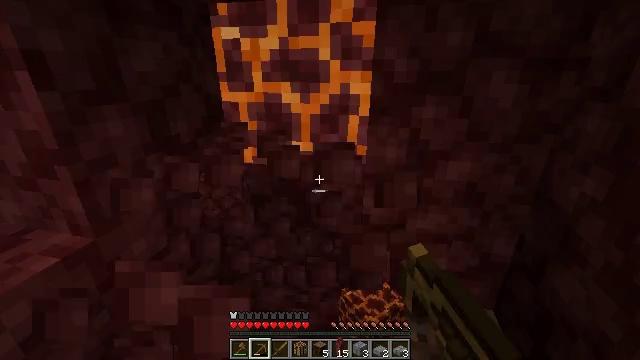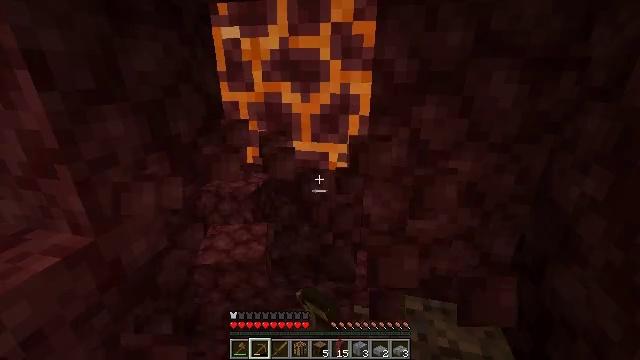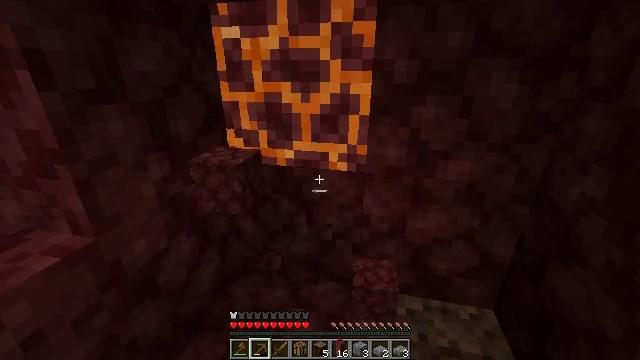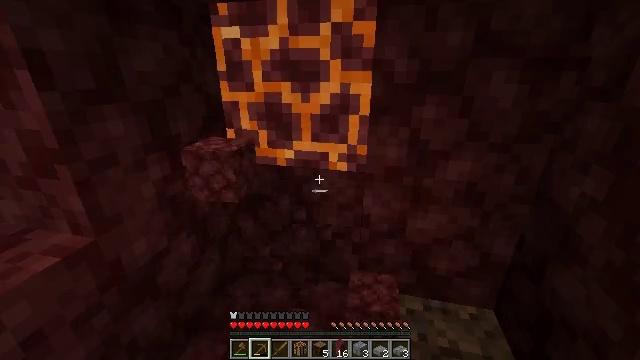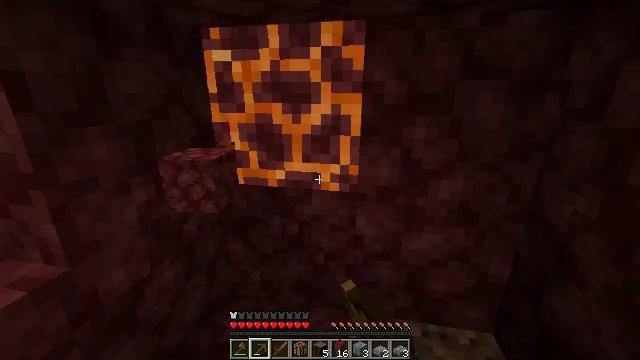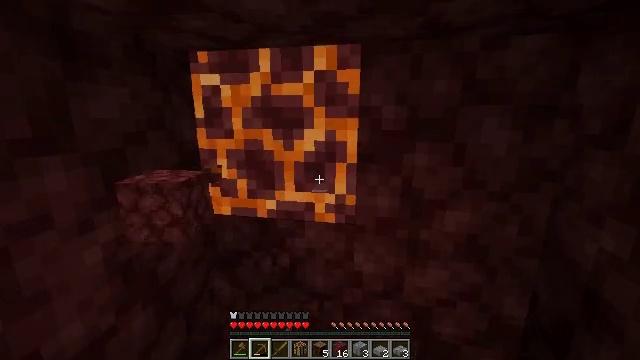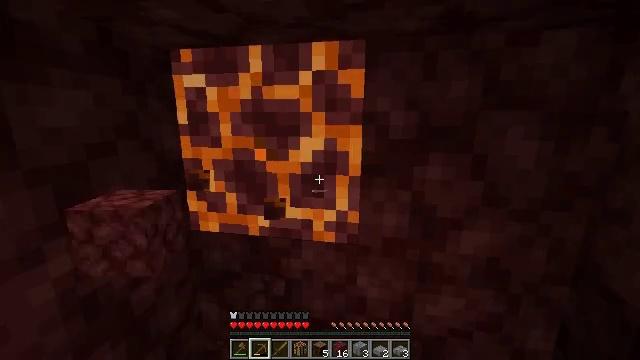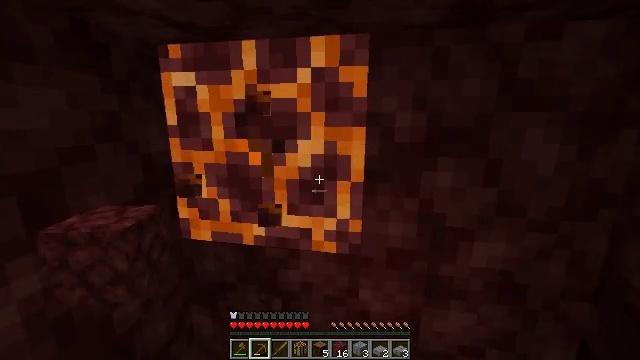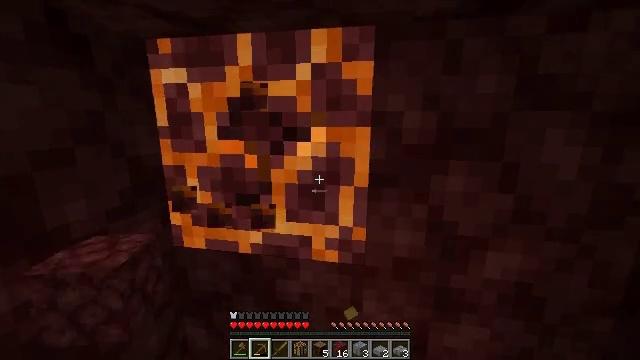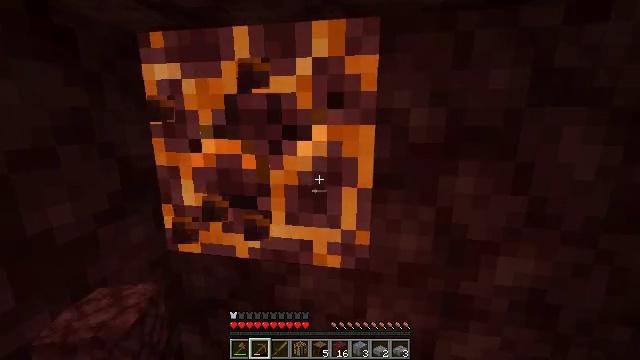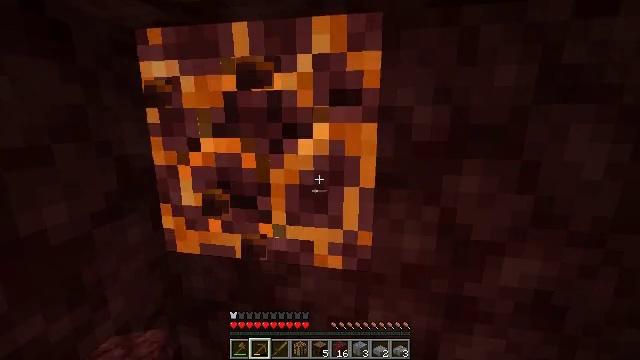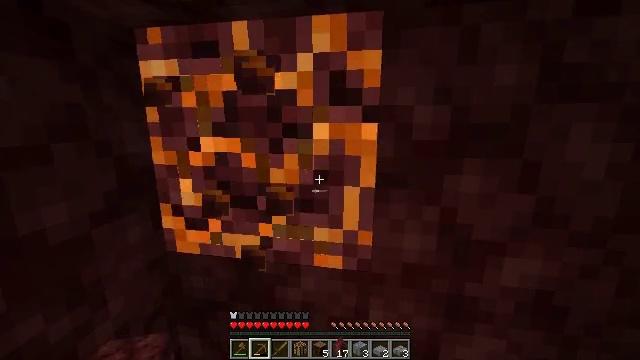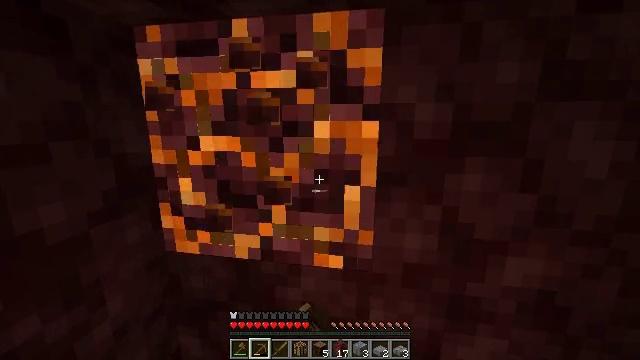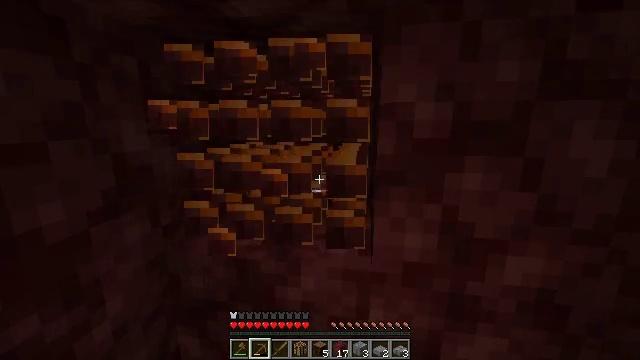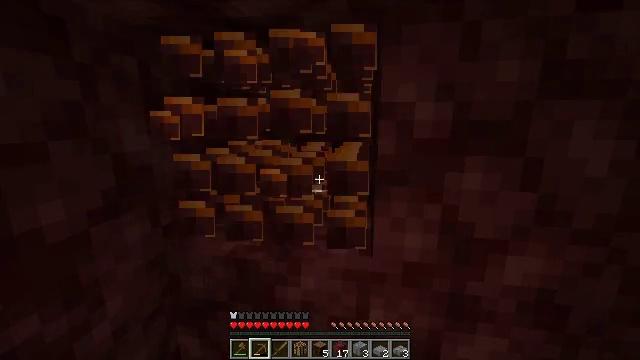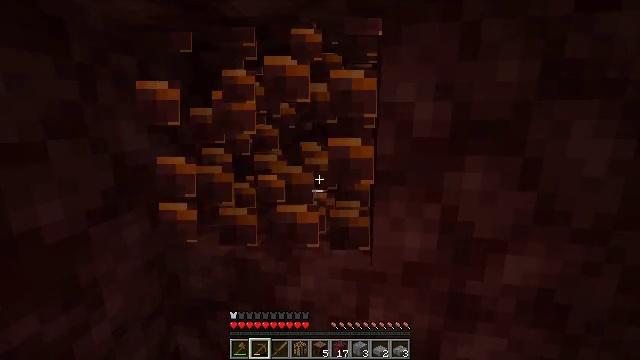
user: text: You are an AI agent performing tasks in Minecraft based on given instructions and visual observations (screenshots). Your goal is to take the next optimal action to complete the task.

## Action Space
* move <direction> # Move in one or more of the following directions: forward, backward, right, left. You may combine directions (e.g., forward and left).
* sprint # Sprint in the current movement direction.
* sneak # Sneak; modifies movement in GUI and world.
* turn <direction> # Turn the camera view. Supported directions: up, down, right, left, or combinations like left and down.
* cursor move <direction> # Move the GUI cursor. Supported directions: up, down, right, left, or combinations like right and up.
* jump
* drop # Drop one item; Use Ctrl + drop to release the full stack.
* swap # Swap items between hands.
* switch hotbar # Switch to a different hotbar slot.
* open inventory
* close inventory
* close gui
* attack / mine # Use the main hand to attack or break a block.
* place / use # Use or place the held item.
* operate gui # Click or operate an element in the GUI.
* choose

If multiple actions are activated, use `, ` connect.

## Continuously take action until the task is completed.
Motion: motion action
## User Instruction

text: Mine magma blocks for light and decoration.
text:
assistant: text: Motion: attack / mine
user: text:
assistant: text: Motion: attack / mine
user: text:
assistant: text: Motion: attack / mine
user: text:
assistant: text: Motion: move forward, turn right and up, attack / mine
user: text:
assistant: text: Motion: move forward, turn up
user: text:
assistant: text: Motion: move forward, attack / mine
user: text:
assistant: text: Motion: attack / mine
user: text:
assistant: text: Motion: attack / mine
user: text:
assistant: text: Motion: attack / mine
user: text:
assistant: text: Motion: attack / mine
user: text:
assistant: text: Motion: attack / mine
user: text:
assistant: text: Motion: attack / mine
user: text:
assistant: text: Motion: attack / mine
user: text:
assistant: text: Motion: attack / mine
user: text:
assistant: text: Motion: attack / mine
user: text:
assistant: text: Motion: attack / mine
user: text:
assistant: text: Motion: attack / mine
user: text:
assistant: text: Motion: no_op